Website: home-depot
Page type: review-order
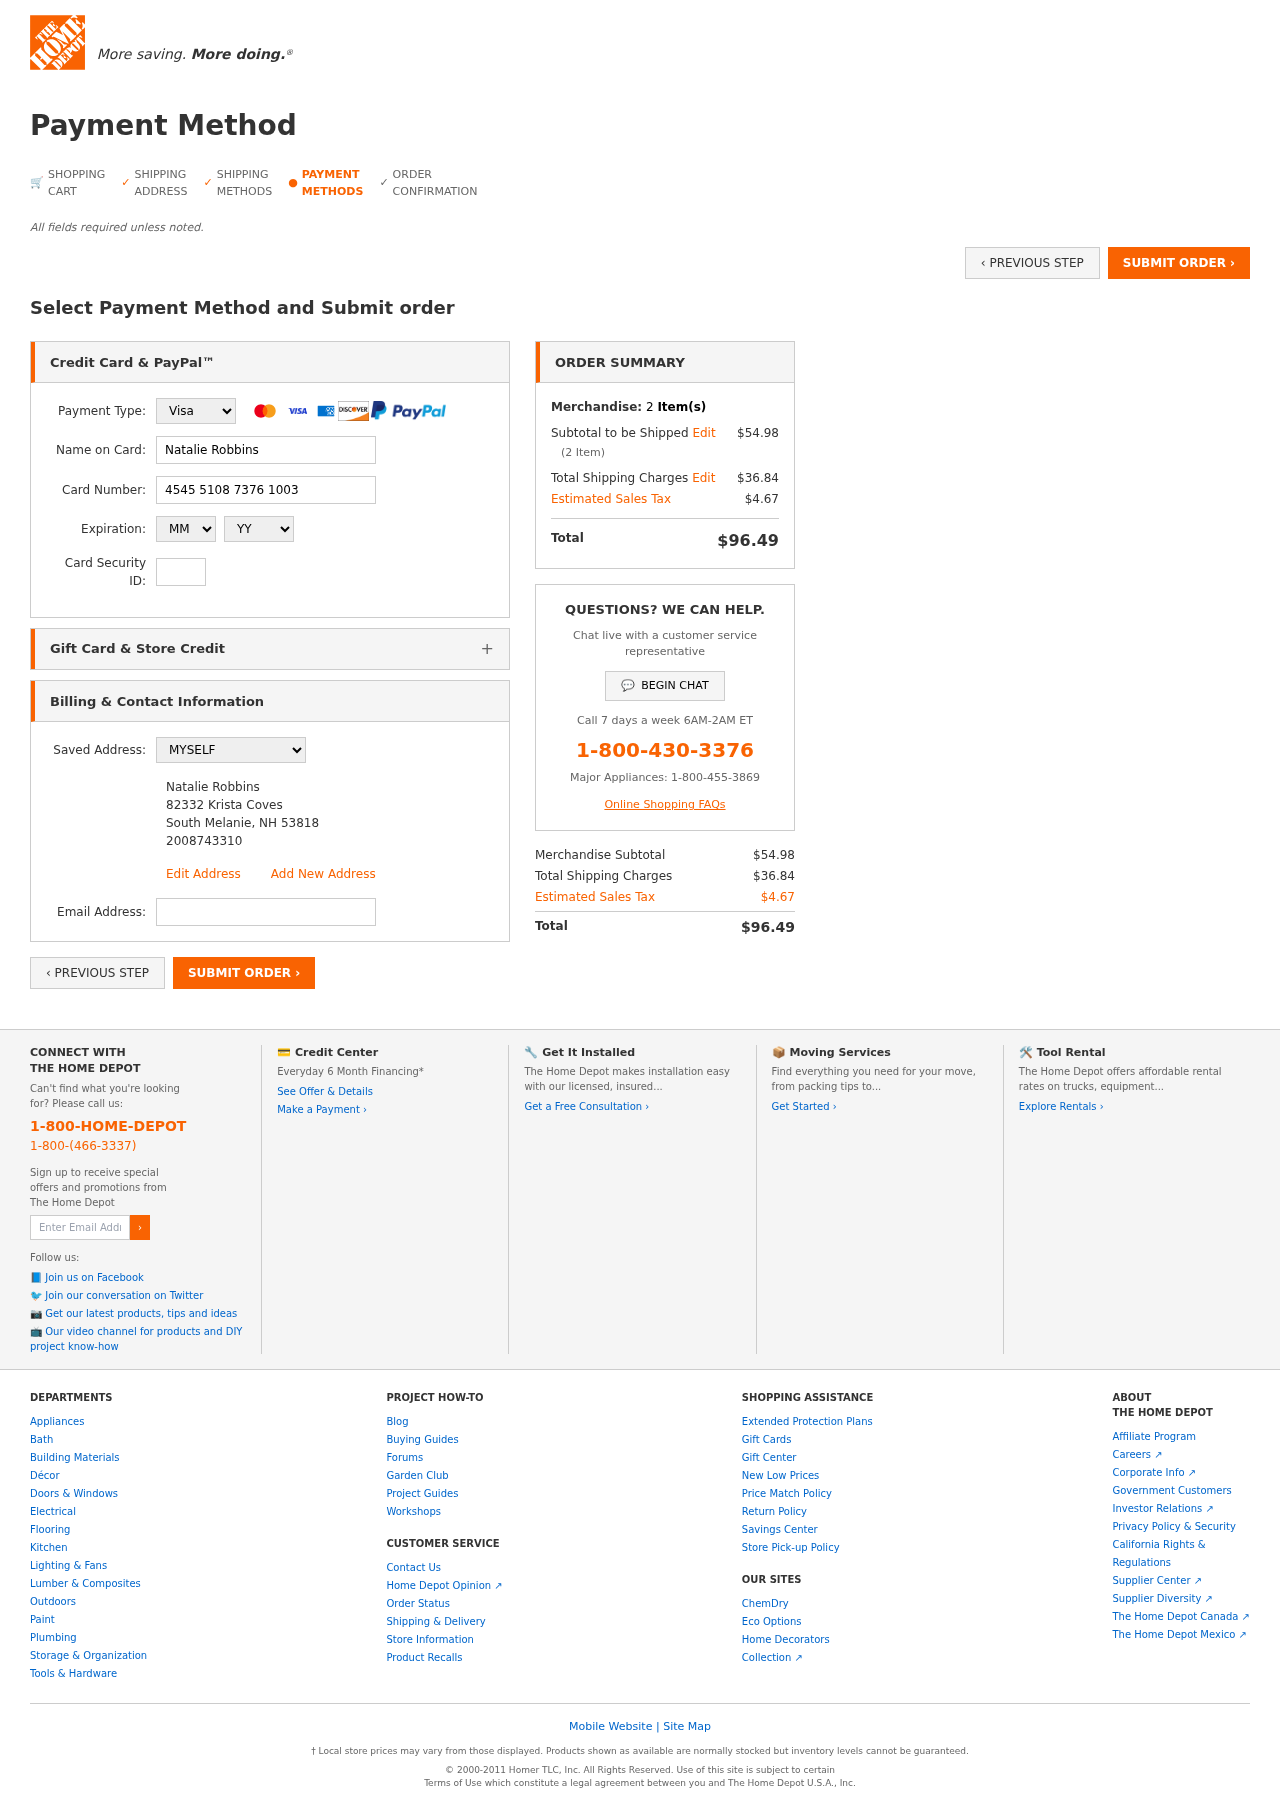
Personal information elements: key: PII_CARD_CVV
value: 980
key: PII_CARD_EXPIRY_MONTH
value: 06
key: PII_CARD_EXPIRY_YEAR
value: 27
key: PII_CARD_NUMBER
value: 4545 5108 7376 1003
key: PII_CARD_TYPE
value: Visa
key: PII_EMAIL
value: natalie_robbins@hotmail.com
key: PII_FULLNAME
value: Natalie Robbins
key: PII_FULLNAME2
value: Natalie Robbins
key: PII_STREET2
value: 82332 Krista Coves
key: PII_CITY2
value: South Melanie
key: PII_STATE_ABBR2
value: NH
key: PII_POSTCODE2
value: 53818
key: PII_PHONE2
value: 2008743310
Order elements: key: ORDER_NUM_ITEMS
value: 2
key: ORDER_SUBTOTAL
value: $54.98
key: ORDER_NUM_ITEMS2
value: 2
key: ORDER_SHIPPING_COST
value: $36.84
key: ORDER_TAX
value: $4.67
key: ORDER_TOTAL
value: $96.49
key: ORDER_SUBTOTAL2
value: $54.98
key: ORDER_SHIPPING_COST2
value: $36.84
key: ORDER_TAX2
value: $4.67
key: ORDER_TOTAL2
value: $96.49